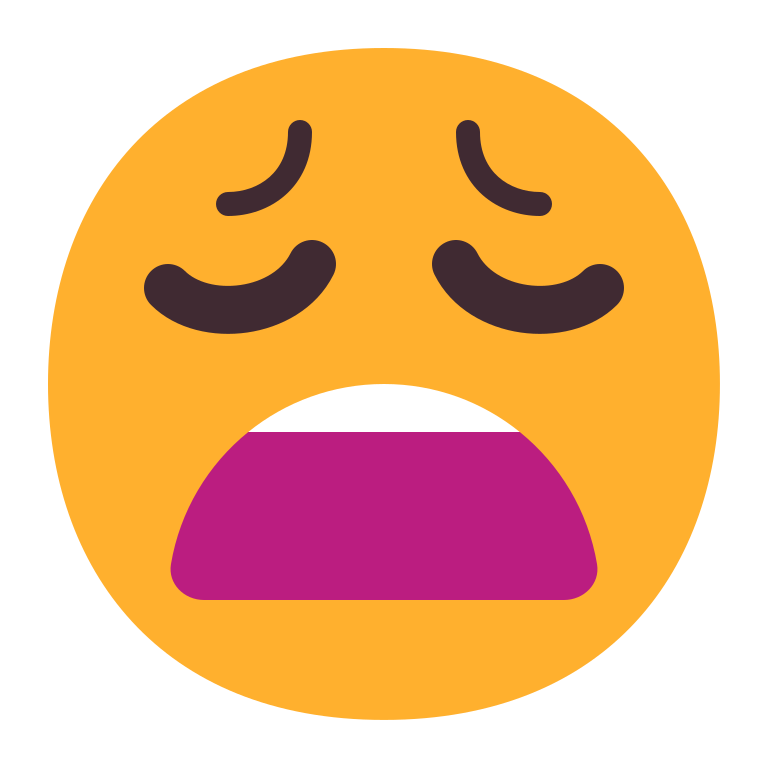
weary face flat